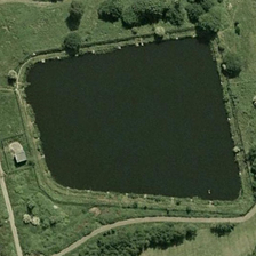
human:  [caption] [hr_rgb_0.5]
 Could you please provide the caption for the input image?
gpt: A polygonal pond is surrounded by green trees and a wild path.

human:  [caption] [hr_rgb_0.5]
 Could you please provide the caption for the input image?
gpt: a polygonal lake is surrounded by green trees and a small wild road.

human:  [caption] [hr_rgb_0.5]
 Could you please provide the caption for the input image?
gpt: Green trees and forests surround the polygon

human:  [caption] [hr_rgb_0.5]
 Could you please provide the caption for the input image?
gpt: The polygonal pond is surrounded by green trees and small wild roads.

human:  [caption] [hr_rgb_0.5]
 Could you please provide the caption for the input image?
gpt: A polygonal lagoon is surrounded by green trees and a small, wild road.